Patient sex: M
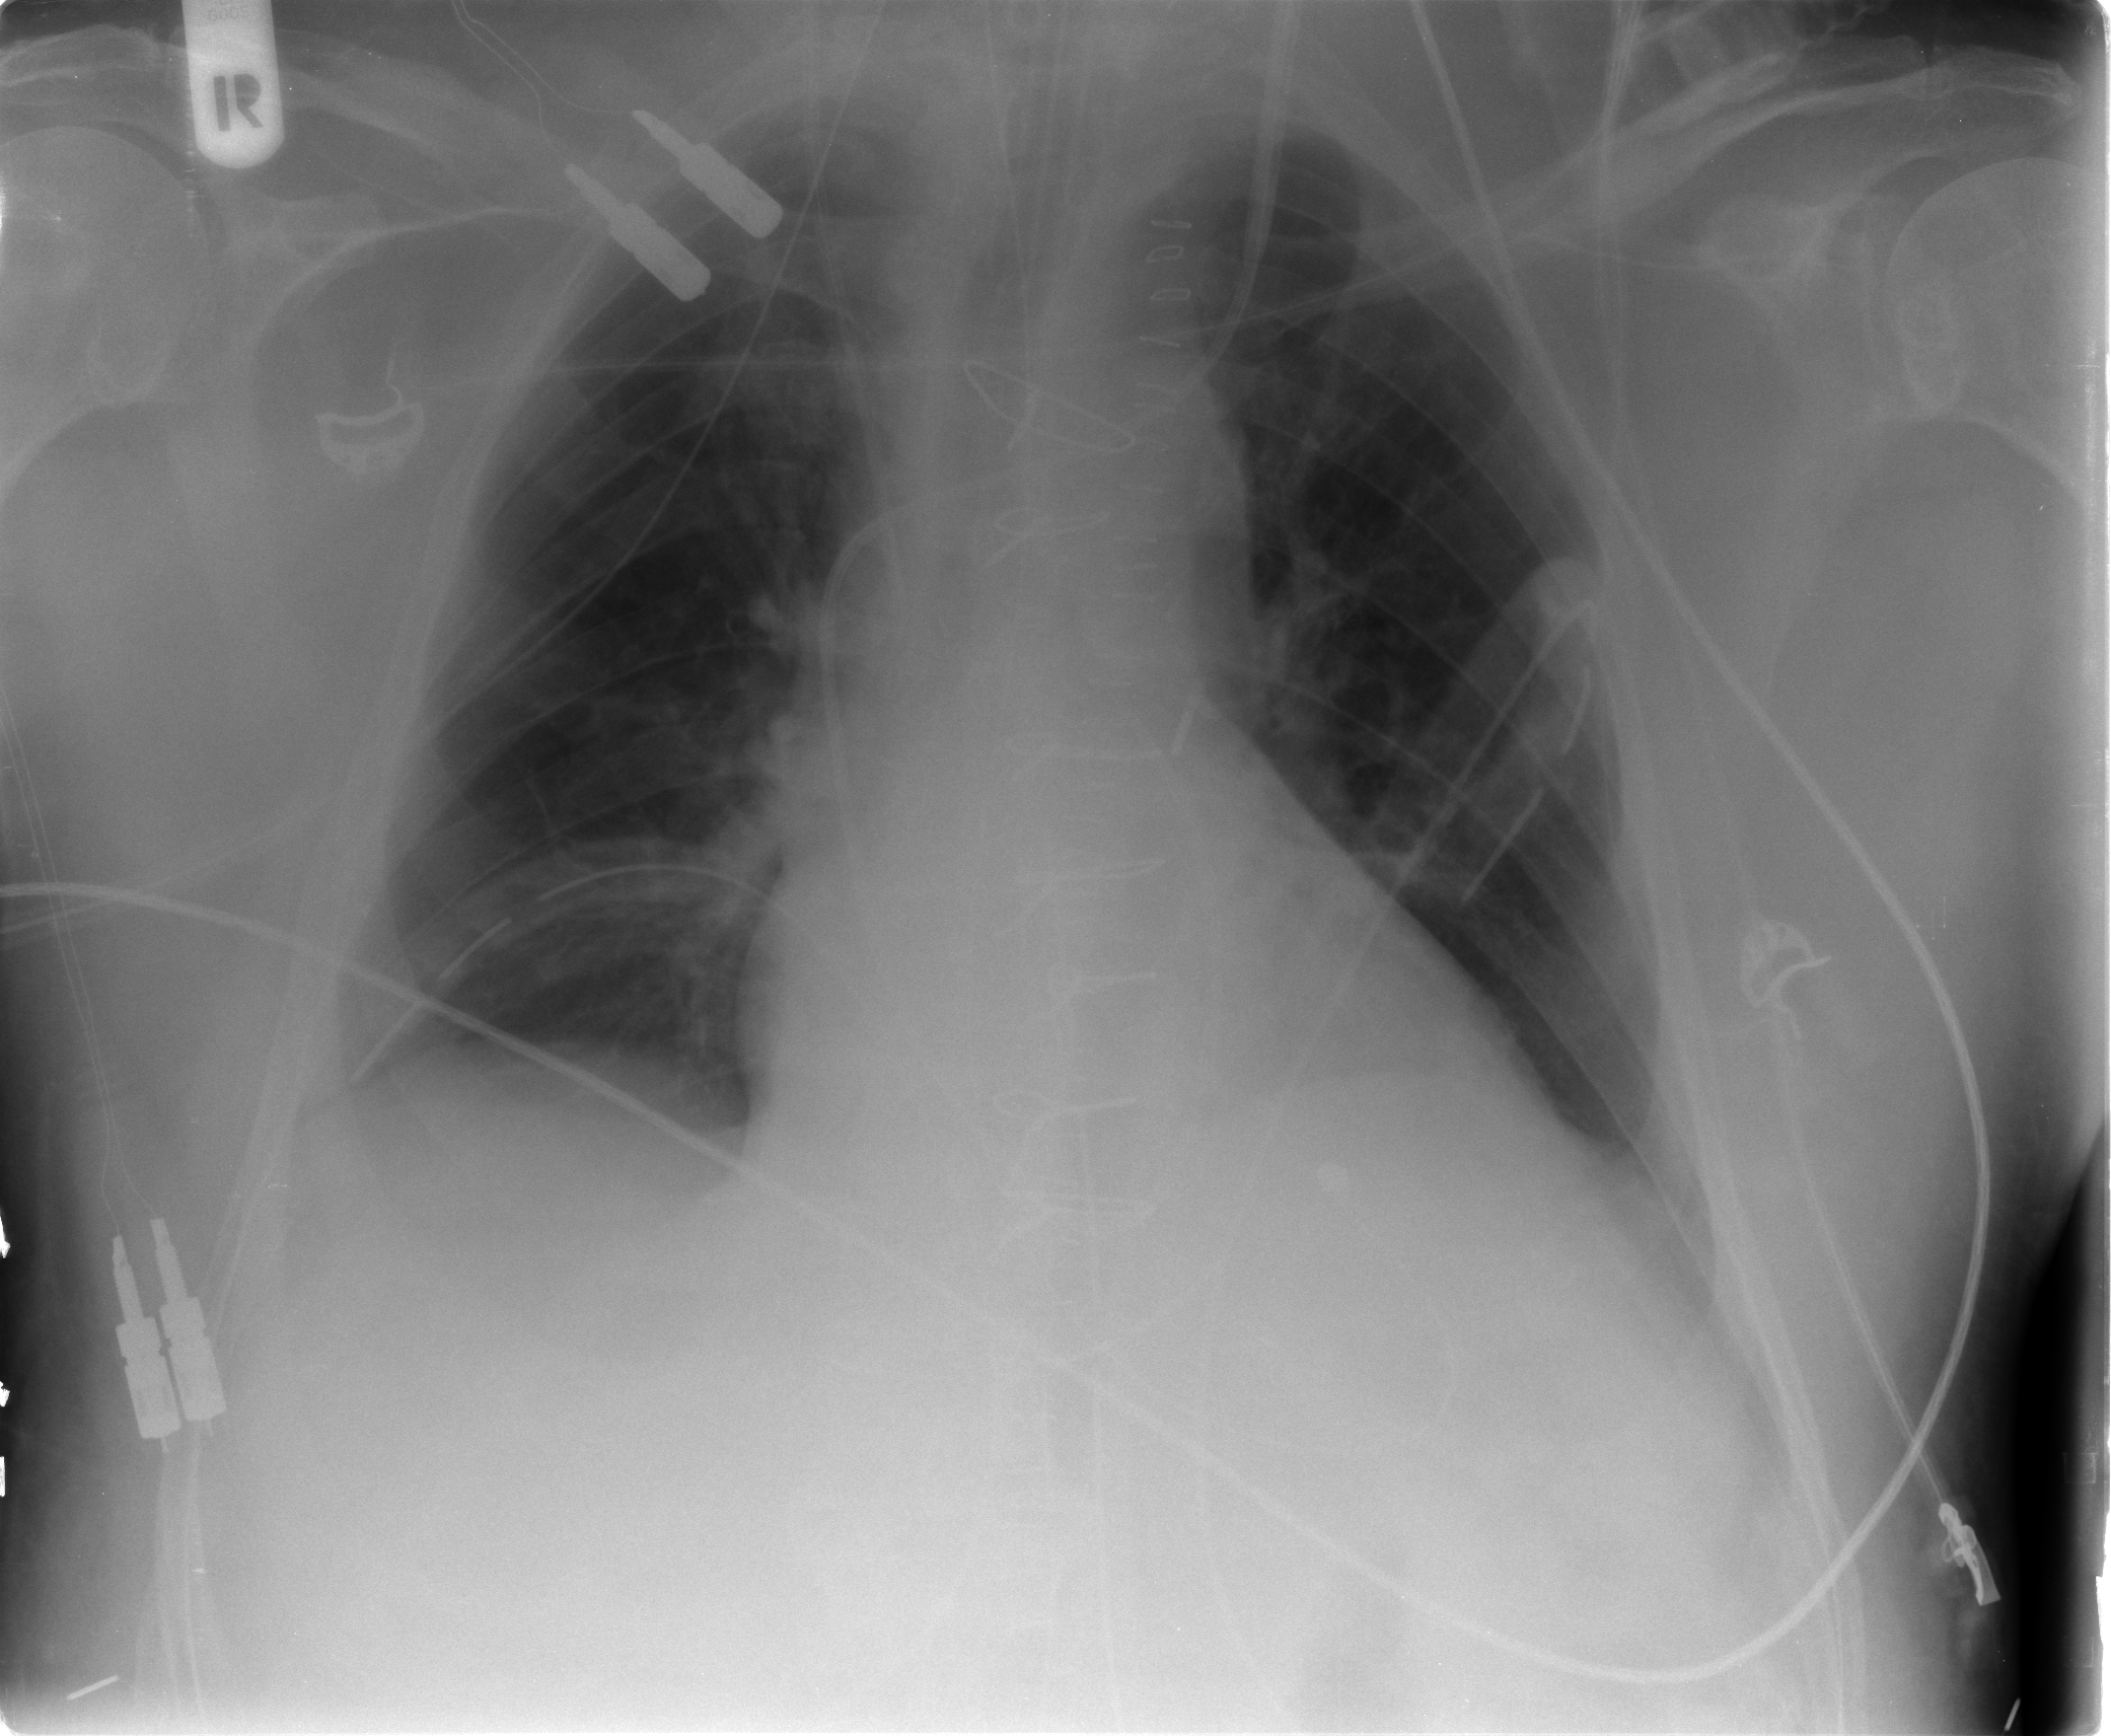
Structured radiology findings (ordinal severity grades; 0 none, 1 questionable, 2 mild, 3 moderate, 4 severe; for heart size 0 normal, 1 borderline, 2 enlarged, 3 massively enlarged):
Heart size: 0
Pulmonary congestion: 1
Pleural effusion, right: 1
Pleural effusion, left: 1
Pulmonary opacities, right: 0
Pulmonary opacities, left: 0
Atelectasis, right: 2
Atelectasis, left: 2